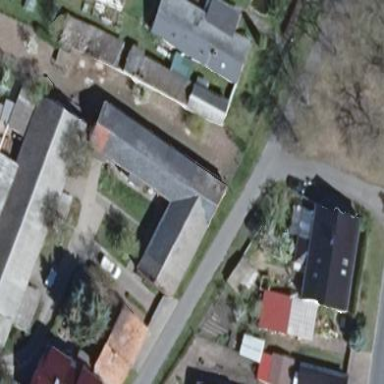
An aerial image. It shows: Shed.